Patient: sex F, age 68
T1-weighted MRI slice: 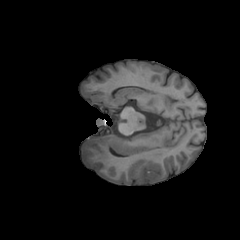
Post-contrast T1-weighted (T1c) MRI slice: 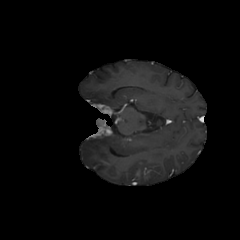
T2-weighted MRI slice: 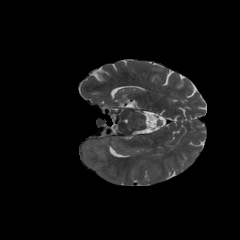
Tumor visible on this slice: yes
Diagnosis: Glioblastoma, IDH-wildtype
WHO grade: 4